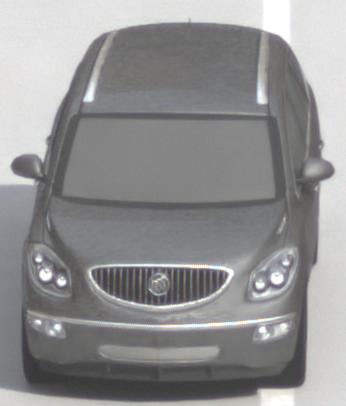
Make: Buick
Model: Enclave
Detailed model: GMT967
Model produced from: 2007
Model produced until: 2017
Doors: 5
Color: gray
Road condition: dry road
Daytime: morning or afternoon
Contrast: low contrast